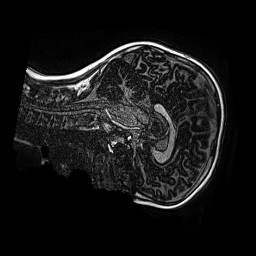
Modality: MP2RAGE
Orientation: sagittal
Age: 9
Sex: male
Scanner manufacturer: siemens
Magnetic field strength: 3 T
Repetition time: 4 s
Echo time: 0.00299 s